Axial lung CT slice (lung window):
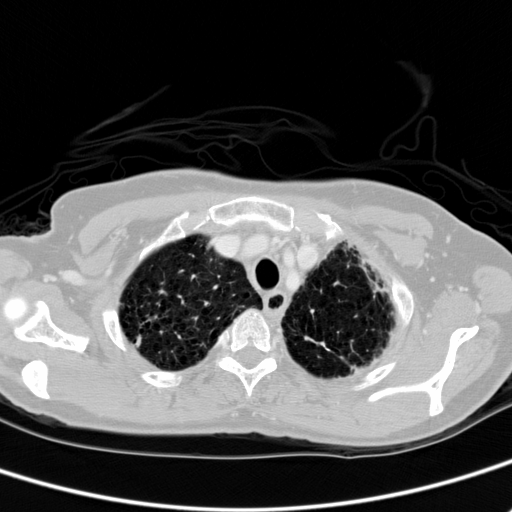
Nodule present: yes
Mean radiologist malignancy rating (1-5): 4